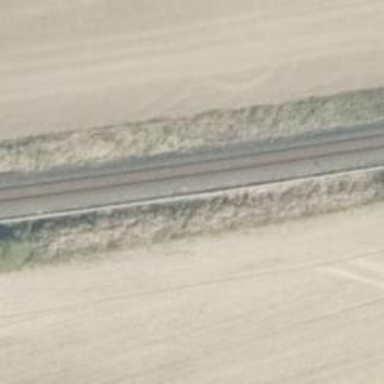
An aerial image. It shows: Railway signal.